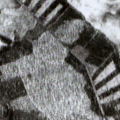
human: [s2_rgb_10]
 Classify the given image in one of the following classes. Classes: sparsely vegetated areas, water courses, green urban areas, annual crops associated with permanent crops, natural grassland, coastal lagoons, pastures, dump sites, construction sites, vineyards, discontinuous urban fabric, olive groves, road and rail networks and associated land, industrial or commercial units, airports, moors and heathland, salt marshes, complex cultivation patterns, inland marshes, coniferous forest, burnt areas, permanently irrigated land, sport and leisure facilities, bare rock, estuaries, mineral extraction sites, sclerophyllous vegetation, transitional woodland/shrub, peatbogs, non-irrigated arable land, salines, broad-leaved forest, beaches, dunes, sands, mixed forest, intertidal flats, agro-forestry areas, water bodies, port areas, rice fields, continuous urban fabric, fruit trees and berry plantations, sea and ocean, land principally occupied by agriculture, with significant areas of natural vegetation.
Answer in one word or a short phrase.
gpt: coniferous forest, mixed forest, peatbogs